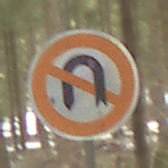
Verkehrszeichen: VerbotWenden
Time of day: MorningAfternoon
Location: Outdoor (Nature)
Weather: Overcast
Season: Winter
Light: Natural